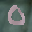
Label: 0